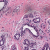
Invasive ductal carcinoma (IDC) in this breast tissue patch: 0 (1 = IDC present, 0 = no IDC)